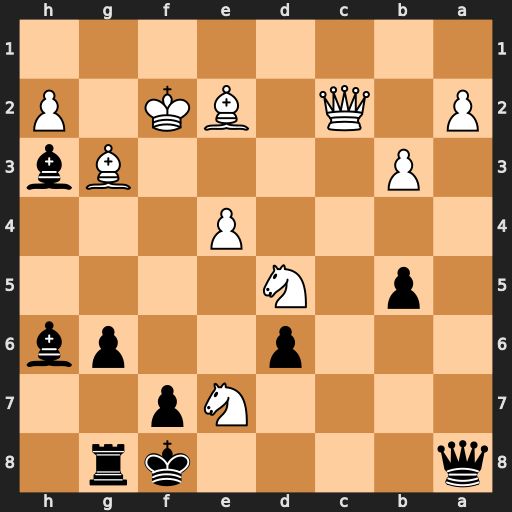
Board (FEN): q4kr1/4Np2/3p2pb/1p1N4/4P3/1P4Bb/P1Q1BK1P/8
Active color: b
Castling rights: -
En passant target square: -
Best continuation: Qa7+ Kf3 Qg1 Qc8+ Bxc8